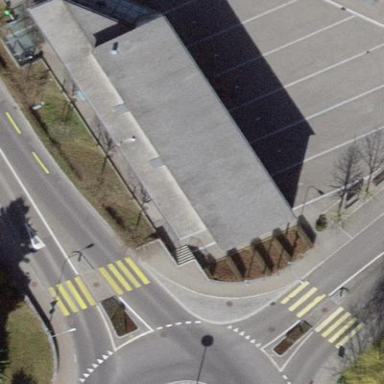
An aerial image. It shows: Post office building.